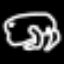
Label: frog